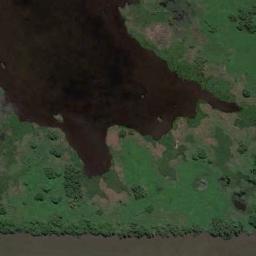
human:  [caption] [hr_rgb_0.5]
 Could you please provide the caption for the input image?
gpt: There are many different shapes and sizes of water around the wetlands .

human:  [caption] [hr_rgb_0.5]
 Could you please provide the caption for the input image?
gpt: There are large dark green and light green mixed marsh plants on the lake in a wetland .

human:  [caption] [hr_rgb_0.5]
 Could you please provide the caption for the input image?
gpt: There are two lakes of similar size in this wetland .

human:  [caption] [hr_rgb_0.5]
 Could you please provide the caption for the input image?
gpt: The wetland consists of bare land and green plants .

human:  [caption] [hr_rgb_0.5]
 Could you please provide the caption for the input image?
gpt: There are green meadows and a lake on the wetland .